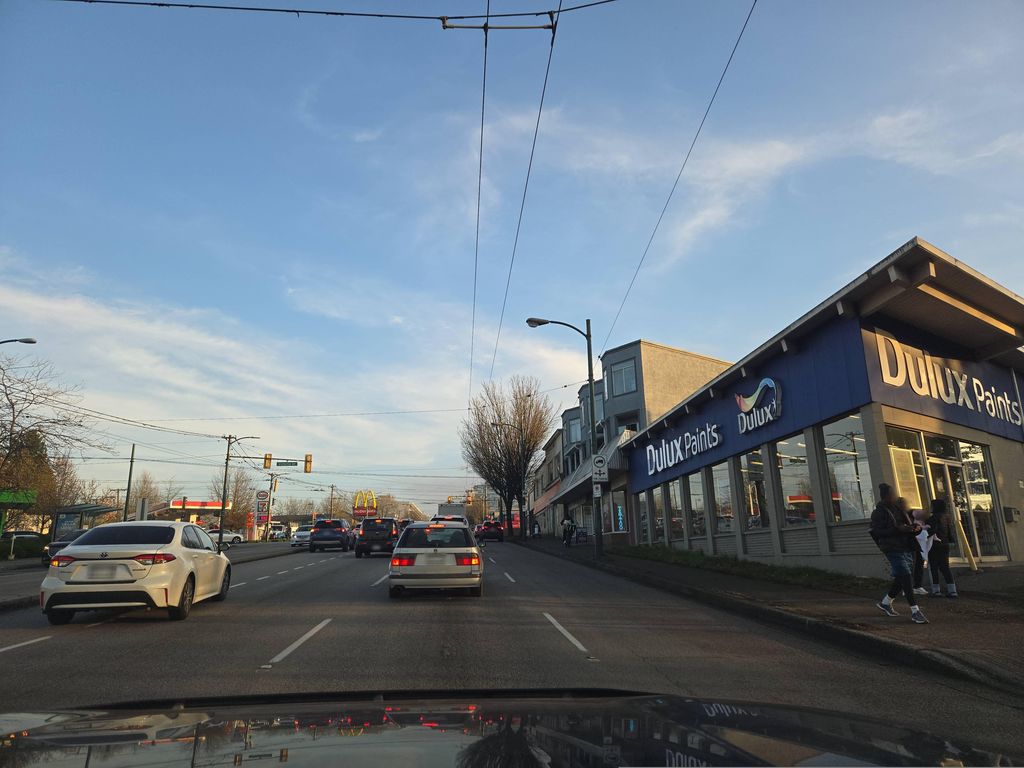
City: vancouver